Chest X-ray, PA view. Patient: 38 years old, sex M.
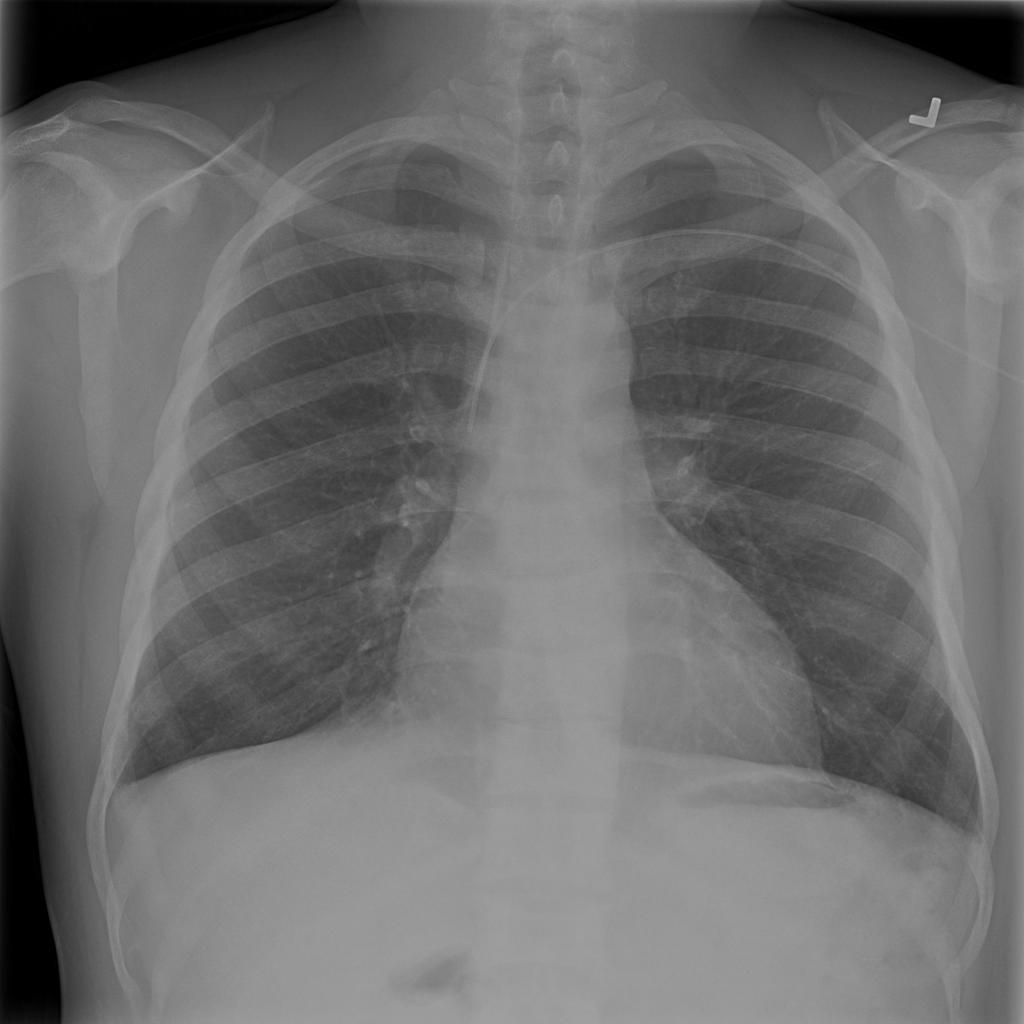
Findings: No Finding